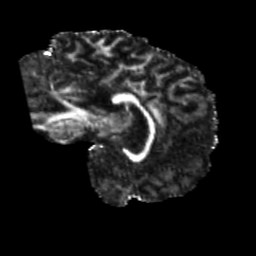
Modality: FA
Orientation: sagittal
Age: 27
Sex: female
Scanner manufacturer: siemens
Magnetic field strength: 3 T
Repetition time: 5.25 s
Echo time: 0.08 s